Question: Given the following four-coloring problem graph, where part of the region has been pre-colored, how many coloring combinations are there for the remaining region?
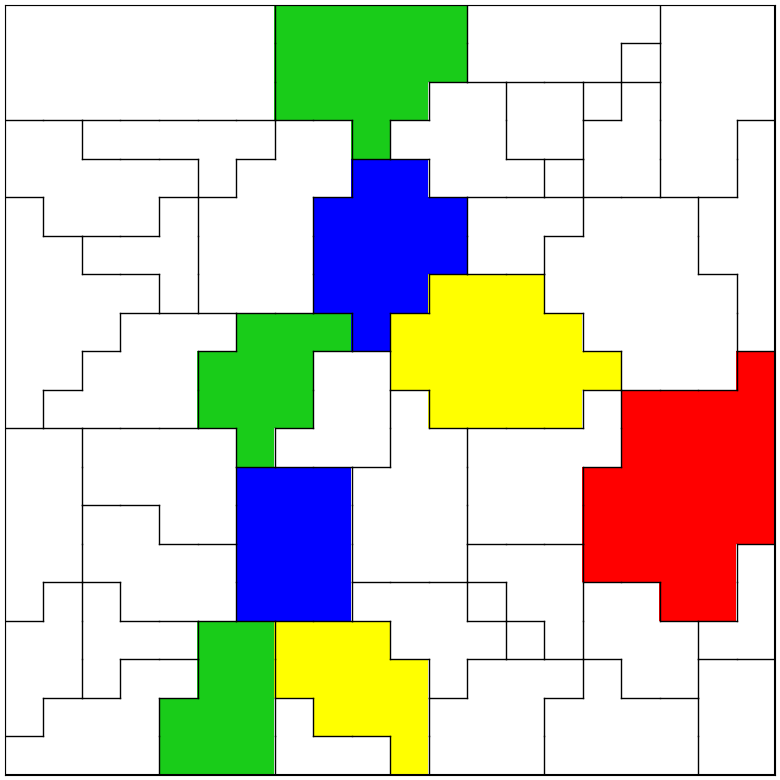
Answer: 948480